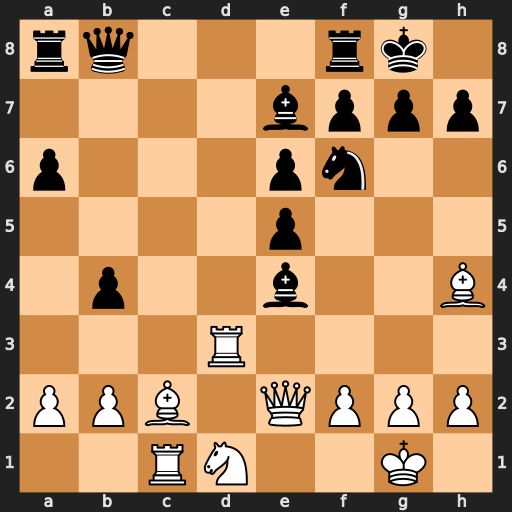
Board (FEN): rq3rk1/4bppp/p3pn2/4p3/1p2b2B/3R4/PPB1QPPP/2RN2K1
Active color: w
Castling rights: -
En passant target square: -
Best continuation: Bxf6 gxf6 Qxe4